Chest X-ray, PA view. Patient: 64 years old, sex F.
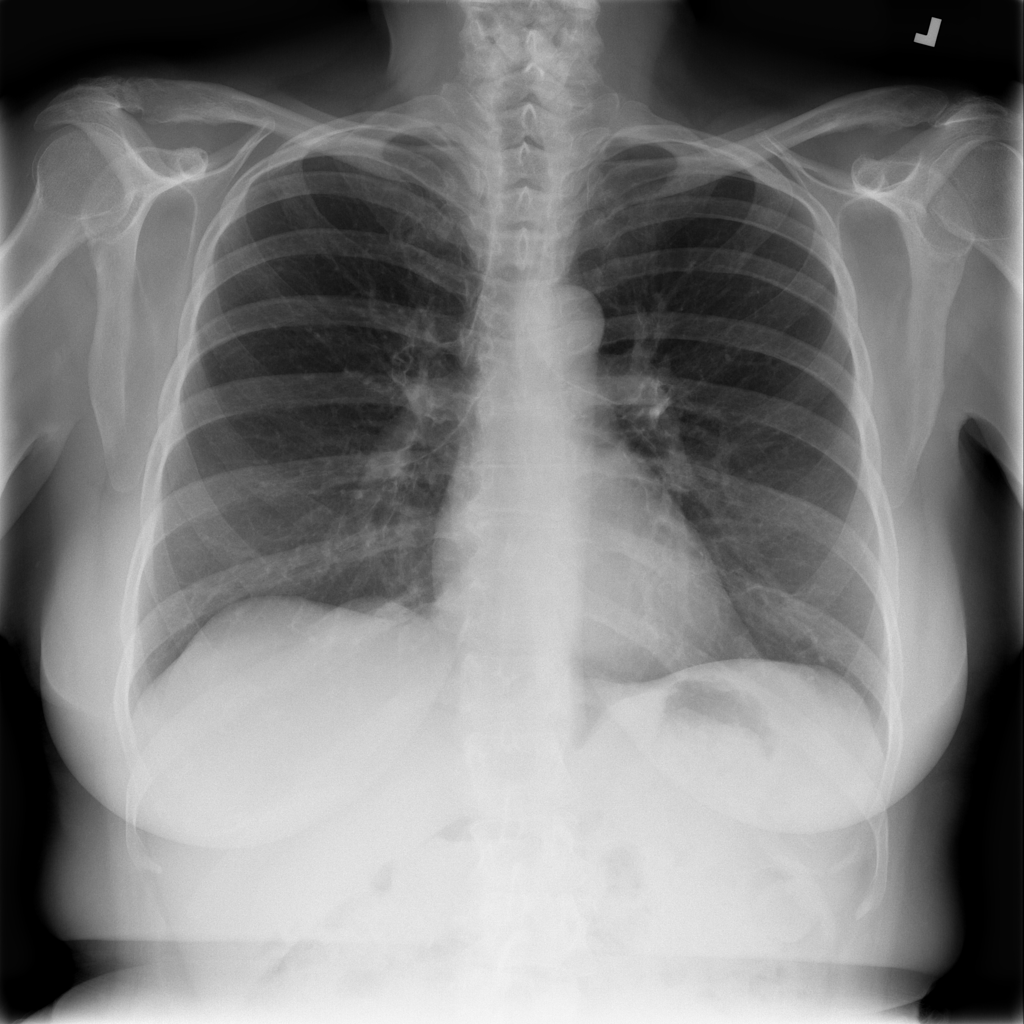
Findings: No Finding